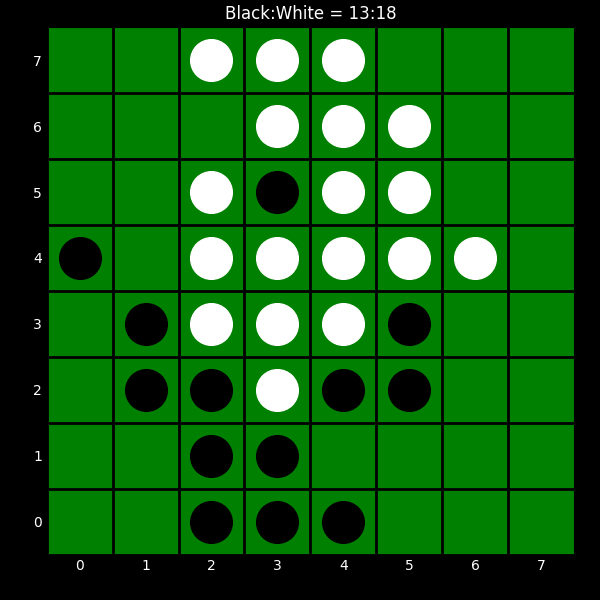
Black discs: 13
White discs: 18